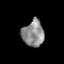
Tissue: prostate
Cell type: T cells
Senescence score: 0.7863
Nuclear area (px): 551
Mean DAPI intensity: 141.405